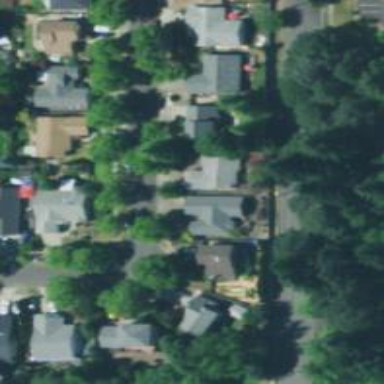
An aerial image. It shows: Residential road with sidewalk on the left.